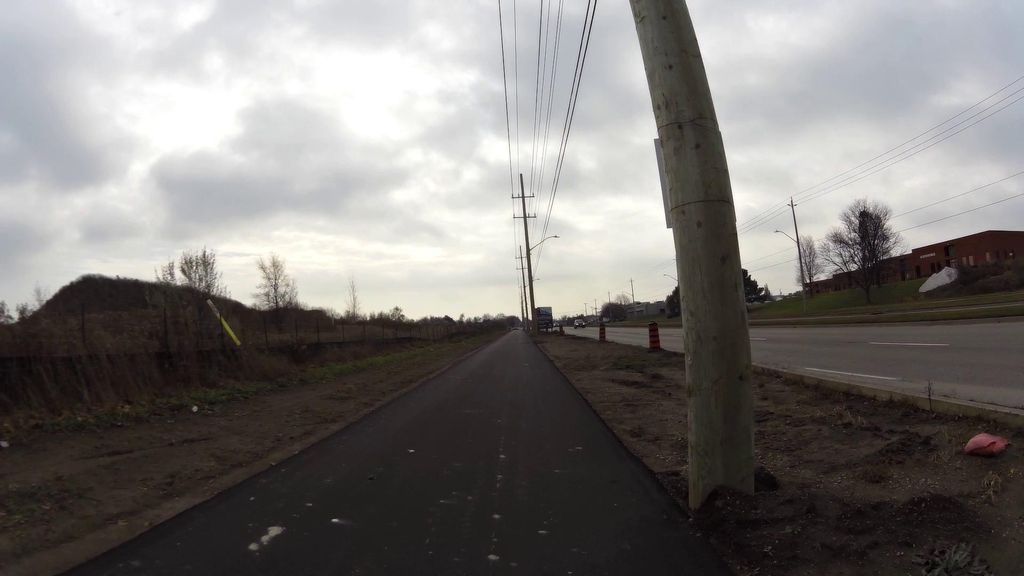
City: kitchener-waterloo